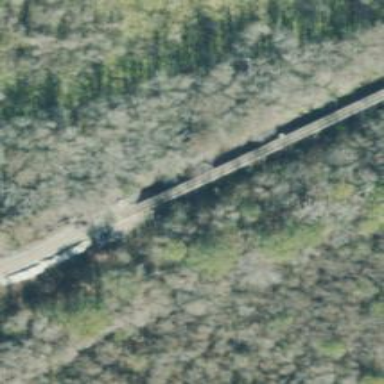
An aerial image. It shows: Bridge over railway line.